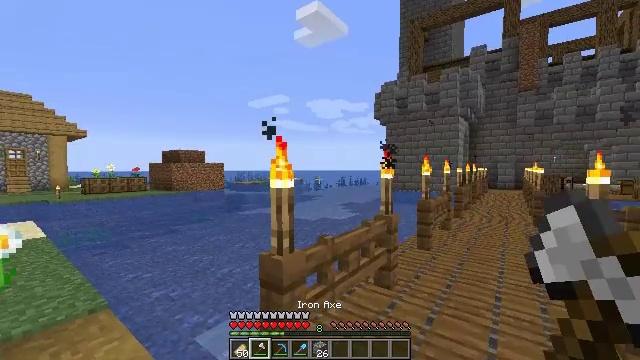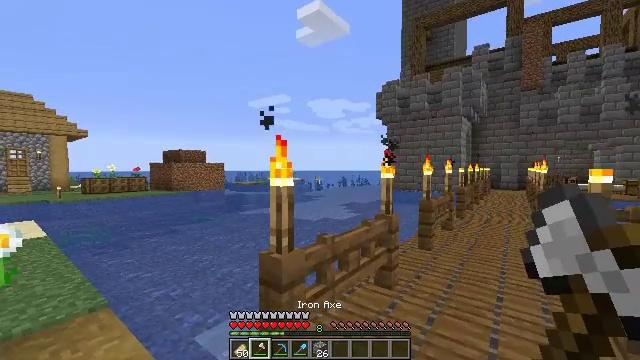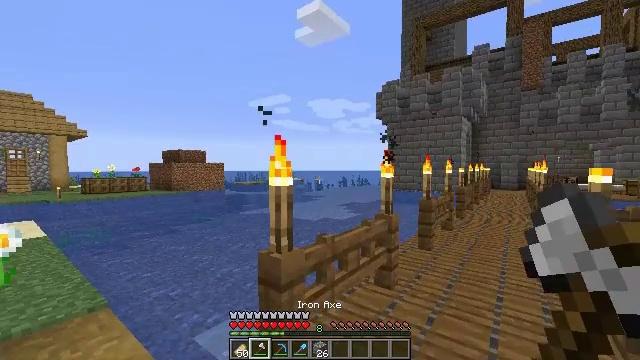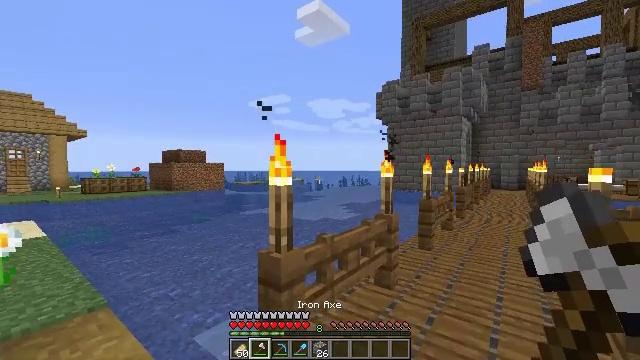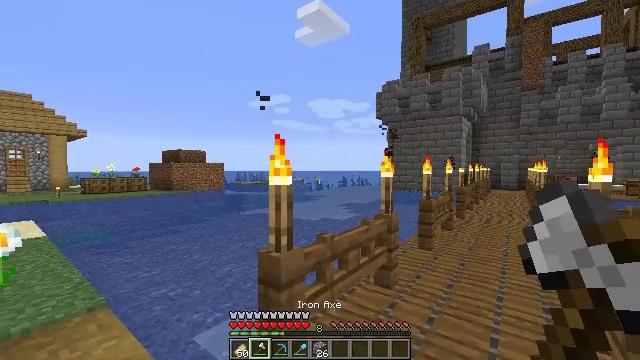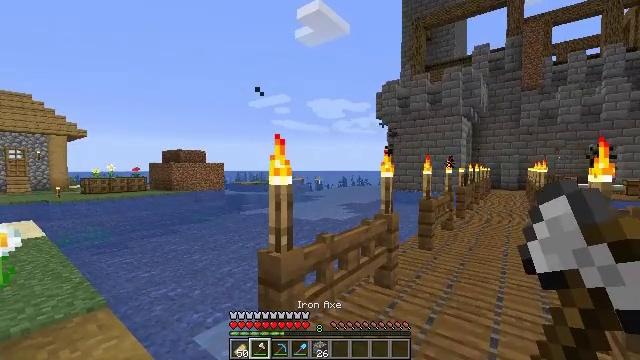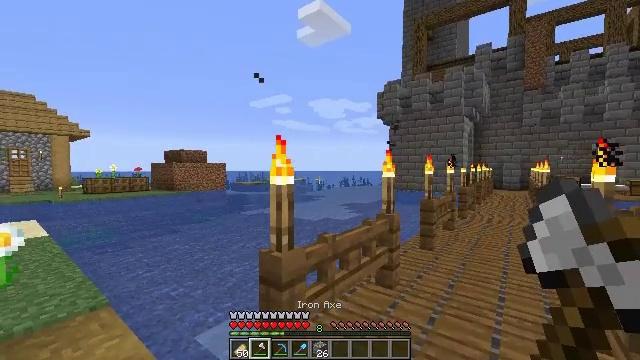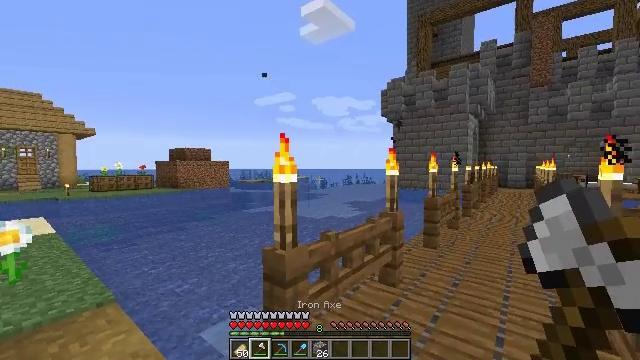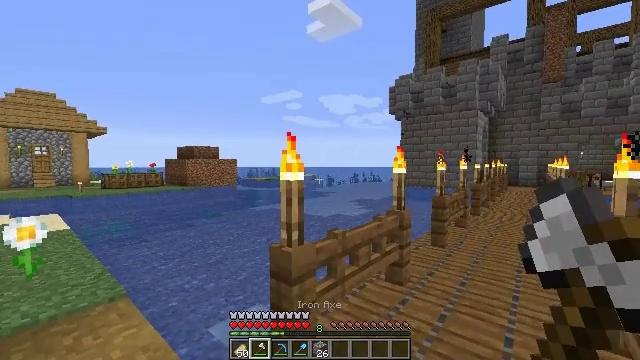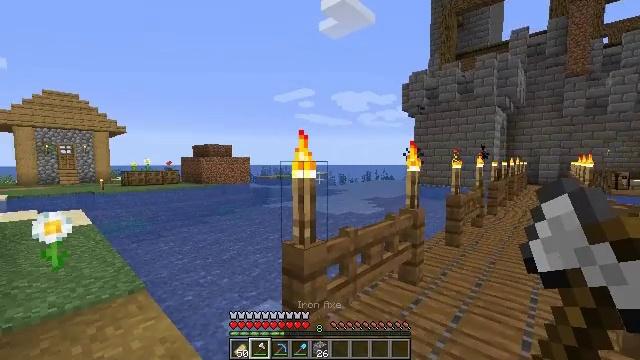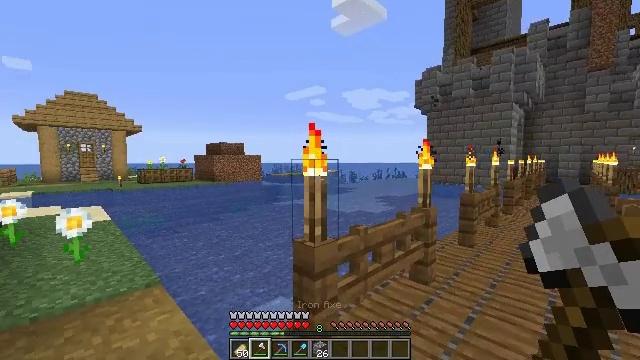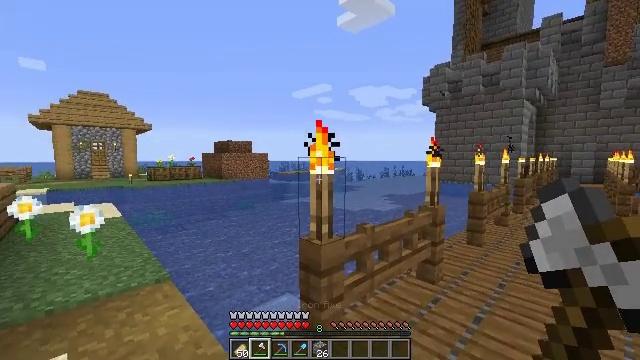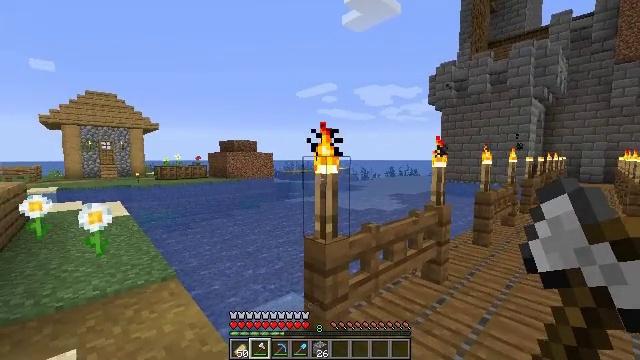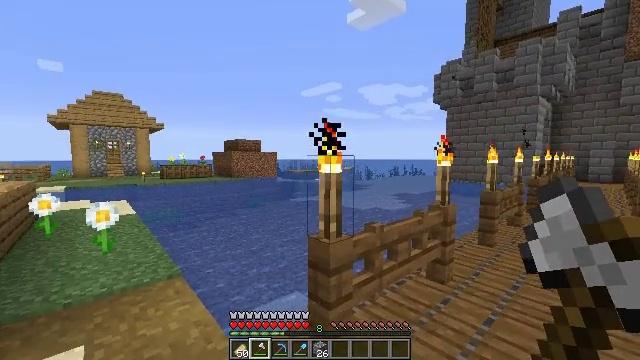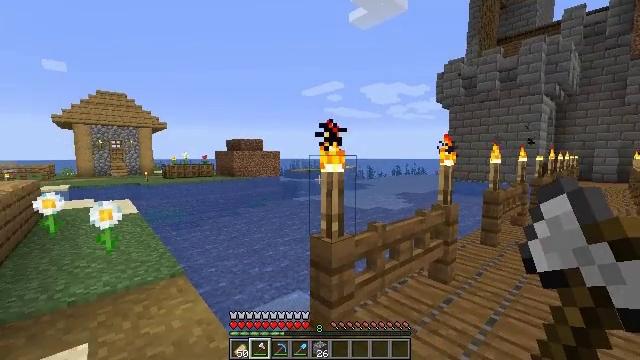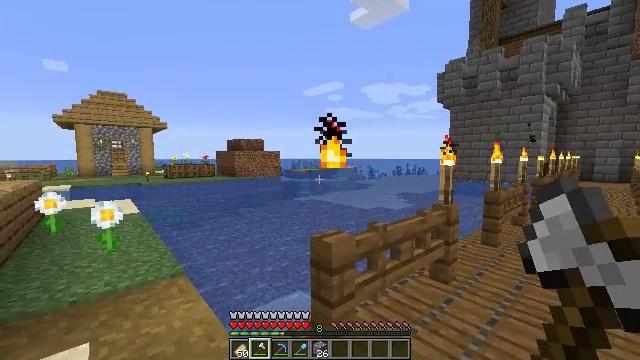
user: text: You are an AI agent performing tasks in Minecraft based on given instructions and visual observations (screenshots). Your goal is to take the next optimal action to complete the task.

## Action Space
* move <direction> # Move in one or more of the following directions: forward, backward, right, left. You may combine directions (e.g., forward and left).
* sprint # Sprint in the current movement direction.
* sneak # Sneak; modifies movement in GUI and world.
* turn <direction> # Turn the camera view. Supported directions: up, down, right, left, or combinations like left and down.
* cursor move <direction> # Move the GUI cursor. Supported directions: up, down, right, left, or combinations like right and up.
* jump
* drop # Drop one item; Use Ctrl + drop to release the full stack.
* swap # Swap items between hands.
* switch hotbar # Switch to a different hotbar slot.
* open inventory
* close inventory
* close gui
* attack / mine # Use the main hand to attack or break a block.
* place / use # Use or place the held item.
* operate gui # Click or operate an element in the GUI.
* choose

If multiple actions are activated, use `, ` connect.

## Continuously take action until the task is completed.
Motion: motion action
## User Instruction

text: Remove the torch from its spot.
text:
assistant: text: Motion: no_op
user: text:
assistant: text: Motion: no_op
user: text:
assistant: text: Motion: no_op
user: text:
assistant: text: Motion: no_op
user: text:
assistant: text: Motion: no_op
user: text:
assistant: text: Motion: no_op
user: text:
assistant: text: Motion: no_op
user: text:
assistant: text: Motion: turn left
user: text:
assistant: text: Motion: turn left
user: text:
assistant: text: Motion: turn left
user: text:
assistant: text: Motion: turn left
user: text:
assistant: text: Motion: turn left
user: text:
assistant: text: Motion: no_op
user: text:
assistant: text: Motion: no_op
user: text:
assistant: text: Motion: attack / mine
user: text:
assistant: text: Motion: attack / mine
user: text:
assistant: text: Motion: move forward, turn right
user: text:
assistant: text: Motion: move forward, turn right
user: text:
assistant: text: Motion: move forward and move right, turn right
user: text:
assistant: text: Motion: move forward and move right
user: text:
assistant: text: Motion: move forward and move right
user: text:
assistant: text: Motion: move forward and move right
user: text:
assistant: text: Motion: move forward
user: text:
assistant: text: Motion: move forward
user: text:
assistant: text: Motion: no_op
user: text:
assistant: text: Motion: no_op
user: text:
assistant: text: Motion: no_op
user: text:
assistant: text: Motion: no_op
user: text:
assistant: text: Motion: no_op
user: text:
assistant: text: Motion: attack / mine